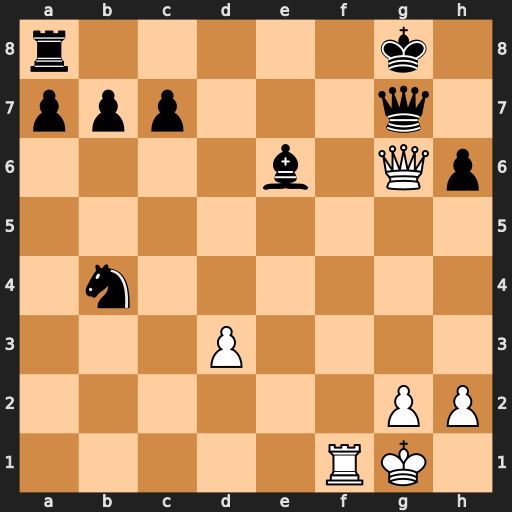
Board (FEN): r5k1/ppp3q1/4b1Qp/8/1n6/3P4/6PP/5RK1
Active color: w
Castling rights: -
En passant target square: -
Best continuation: Qxe6+ Kh7 Rf7